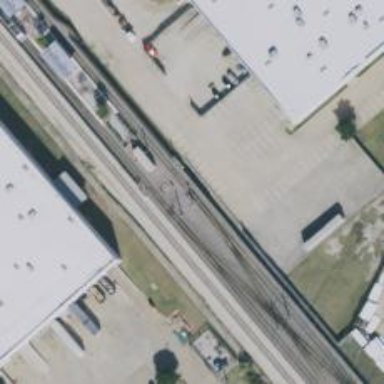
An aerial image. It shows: Light rail electrified with contact line.